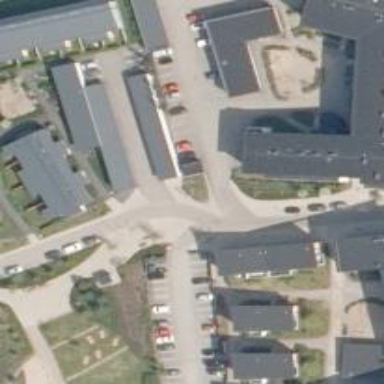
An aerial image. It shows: Living street.